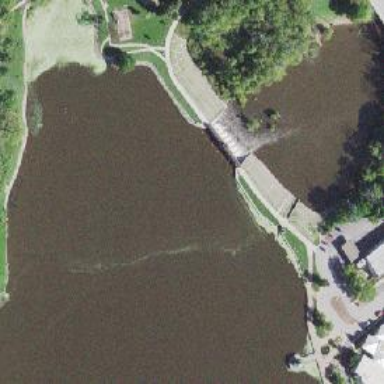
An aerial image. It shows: Dam across waterway.